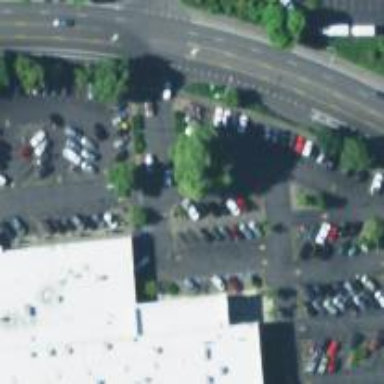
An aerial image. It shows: Parking space.